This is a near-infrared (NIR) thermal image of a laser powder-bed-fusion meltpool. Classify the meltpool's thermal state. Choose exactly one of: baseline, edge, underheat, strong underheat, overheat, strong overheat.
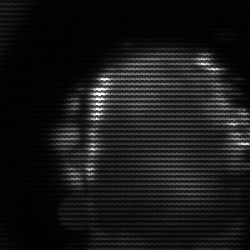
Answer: baseline